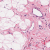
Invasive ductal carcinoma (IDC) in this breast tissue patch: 0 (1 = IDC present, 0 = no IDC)